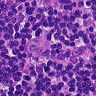
Metastatic tissue present: no